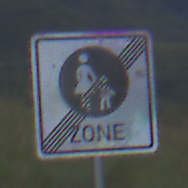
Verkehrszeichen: EndeFussgaengerzone
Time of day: SunriseSunset
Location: Outdoor (Nature)
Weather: PartlyCloudy
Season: NotSpecified
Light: Natural